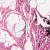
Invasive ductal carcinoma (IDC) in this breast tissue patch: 0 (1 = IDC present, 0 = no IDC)